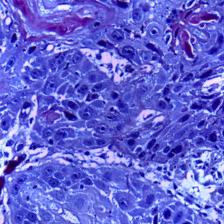
Diagnosis: OSCC